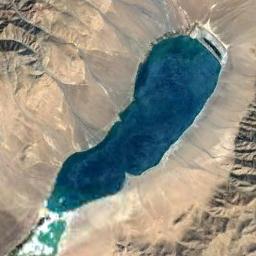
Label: lake